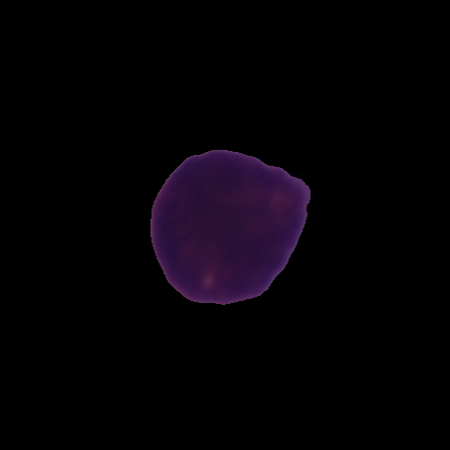
Label: cancer